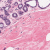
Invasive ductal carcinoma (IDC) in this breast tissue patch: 0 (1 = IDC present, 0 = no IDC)